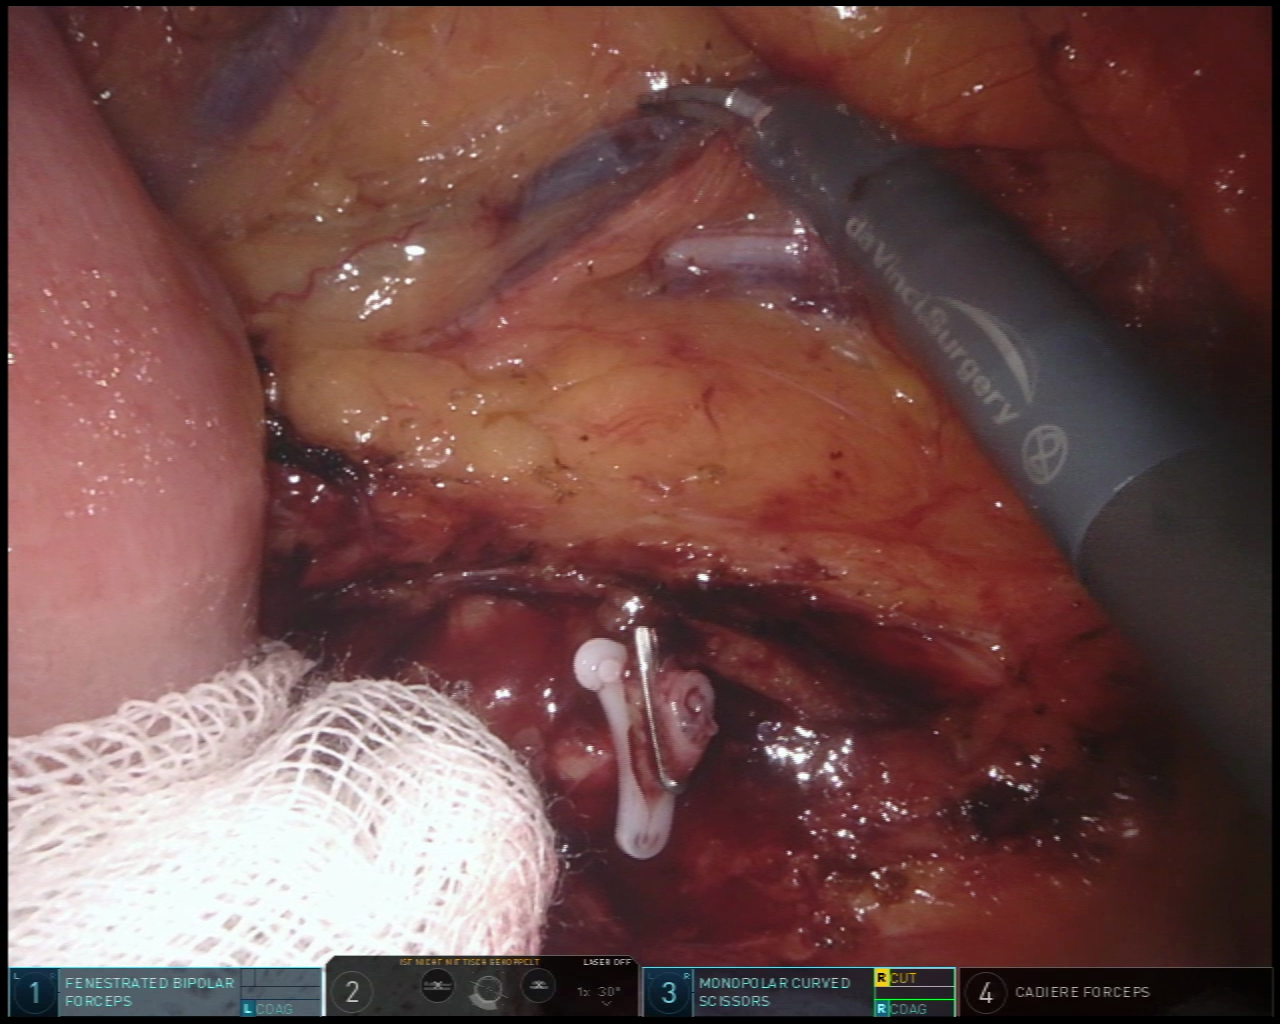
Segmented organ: intestinal_veins
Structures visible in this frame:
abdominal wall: no
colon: no
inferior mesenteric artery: no
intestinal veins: yes
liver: no
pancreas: no
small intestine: yes
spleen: no
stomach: no
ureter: yes
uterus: no
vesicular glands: no